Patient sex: M
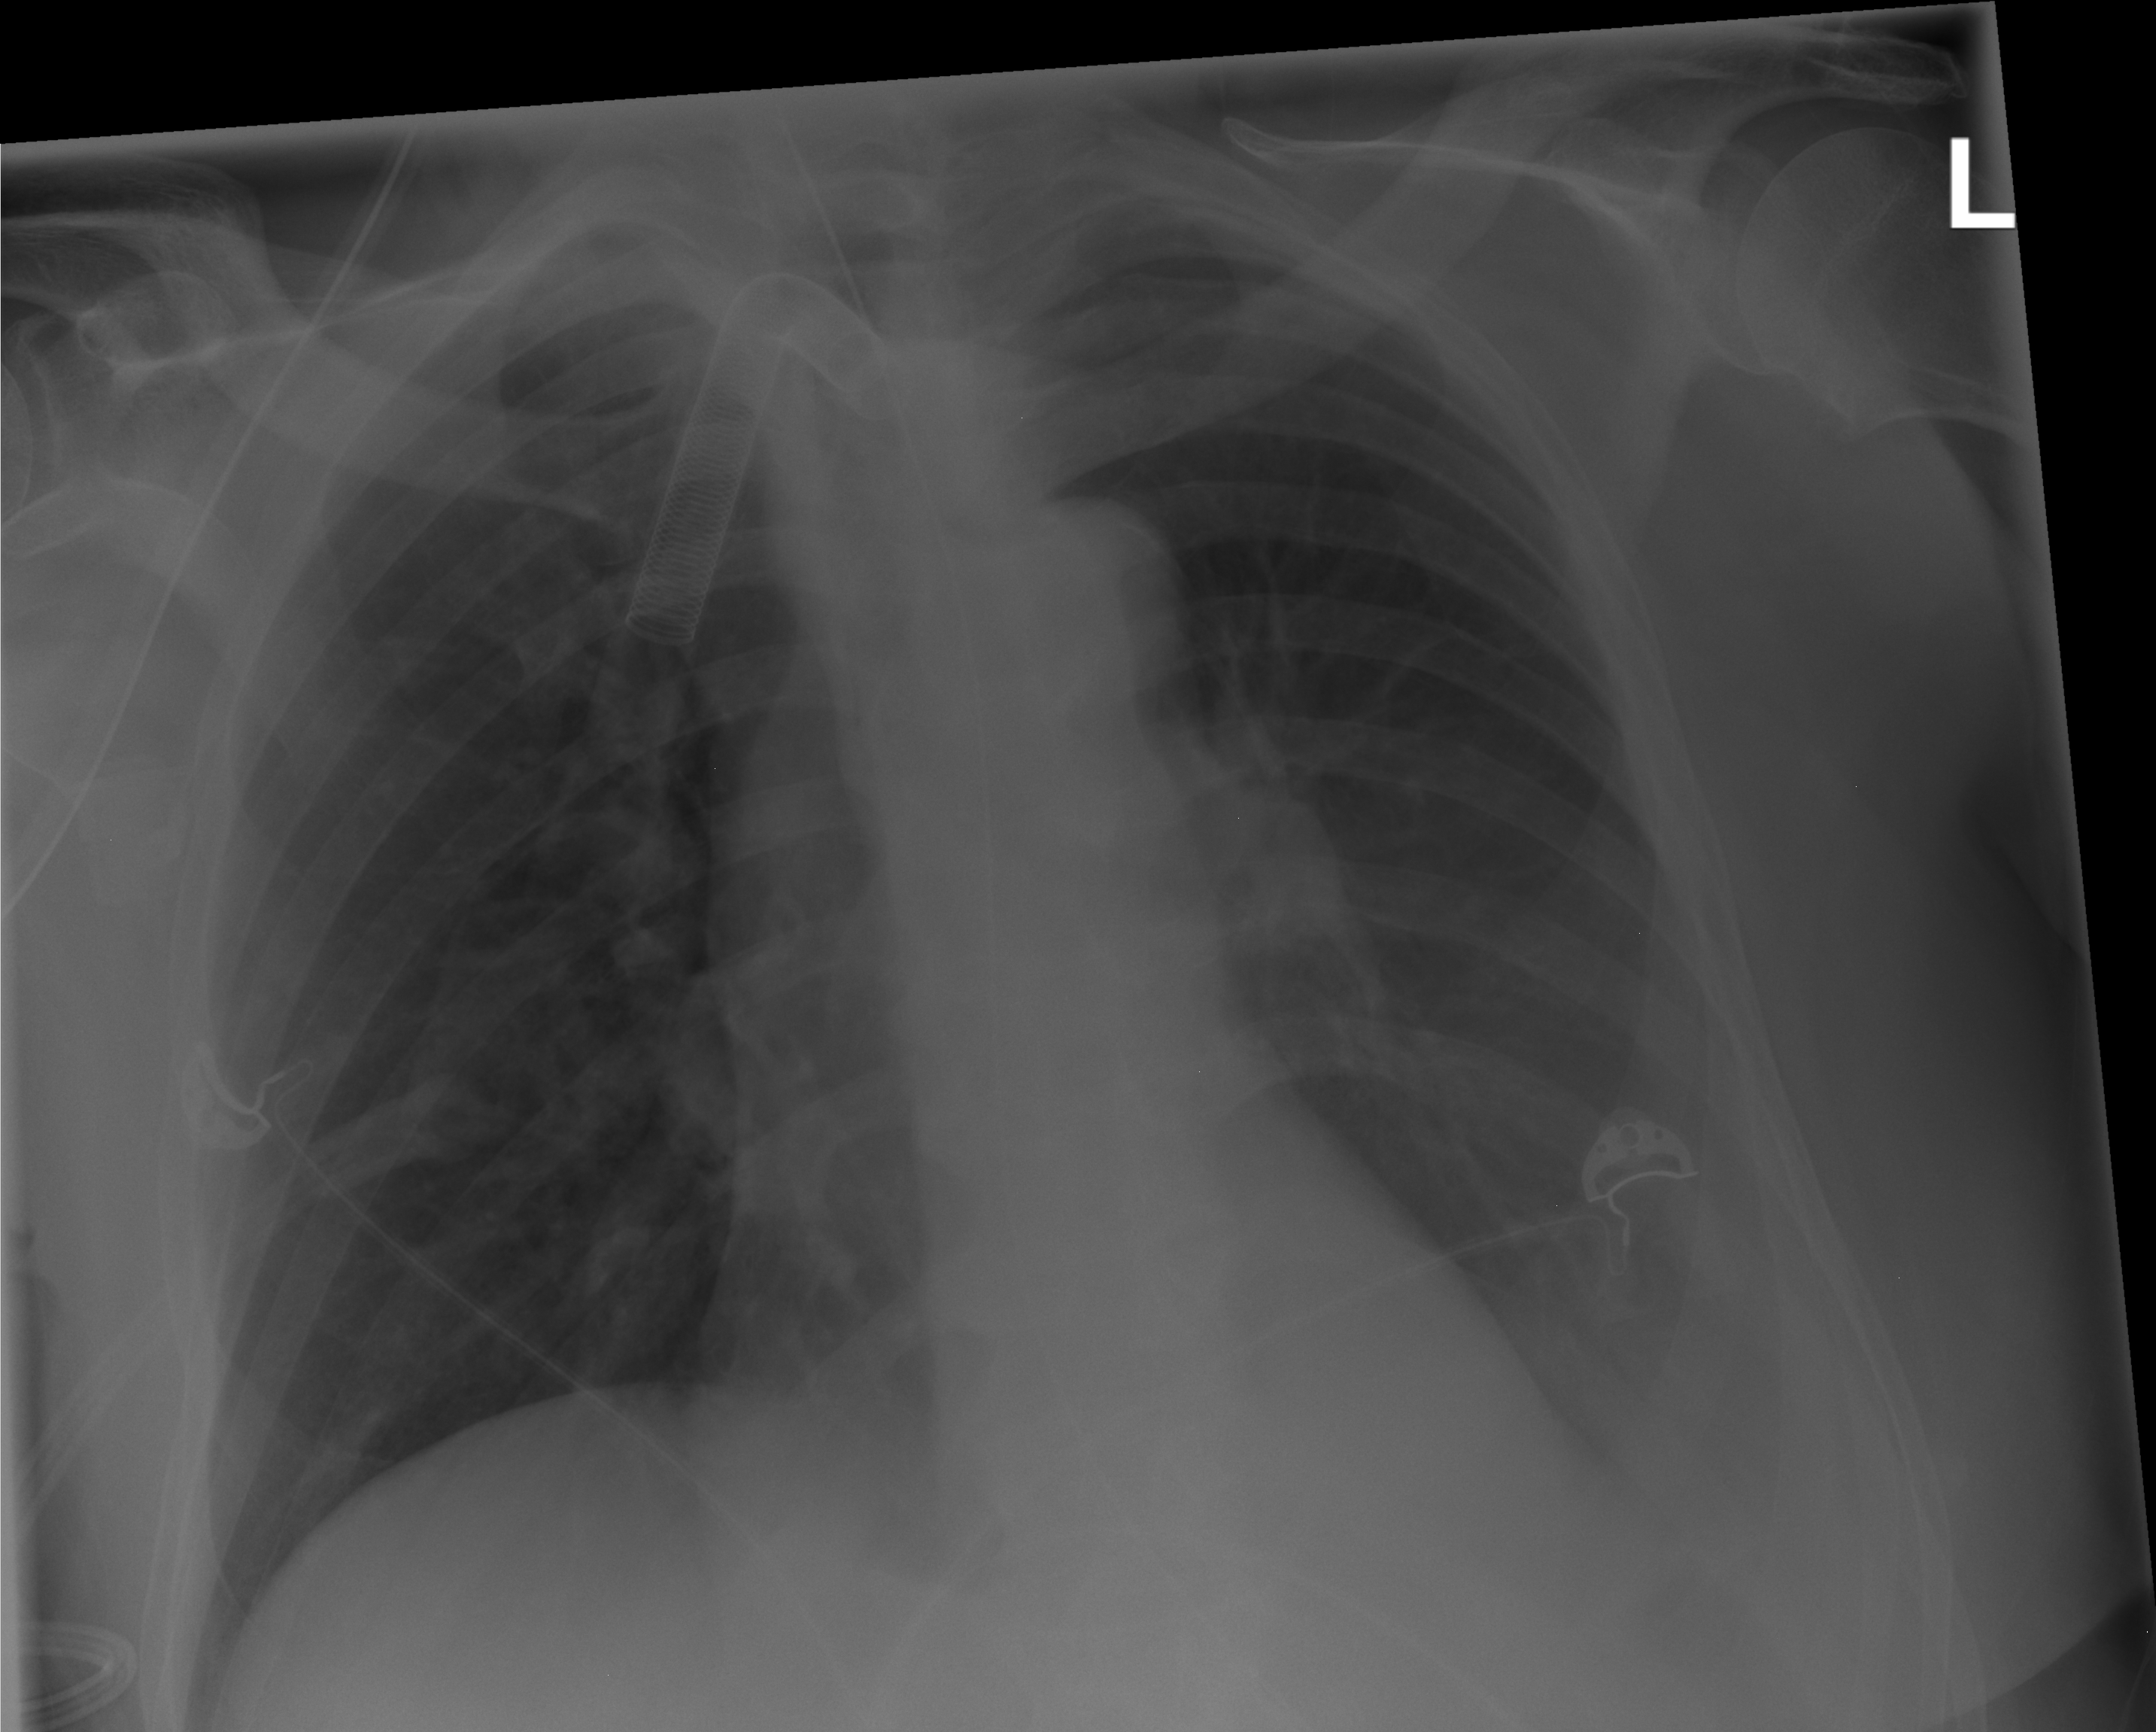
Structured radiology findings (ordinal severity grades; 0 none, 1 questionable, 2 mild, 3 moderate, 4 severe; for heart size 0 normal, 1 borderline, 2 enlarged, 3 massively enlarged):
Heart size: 0
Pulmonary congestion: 0
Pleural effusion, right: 0
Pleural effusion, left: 2
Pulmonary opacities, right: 0
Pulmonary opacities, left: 0
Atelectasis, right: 0
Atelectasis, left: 1